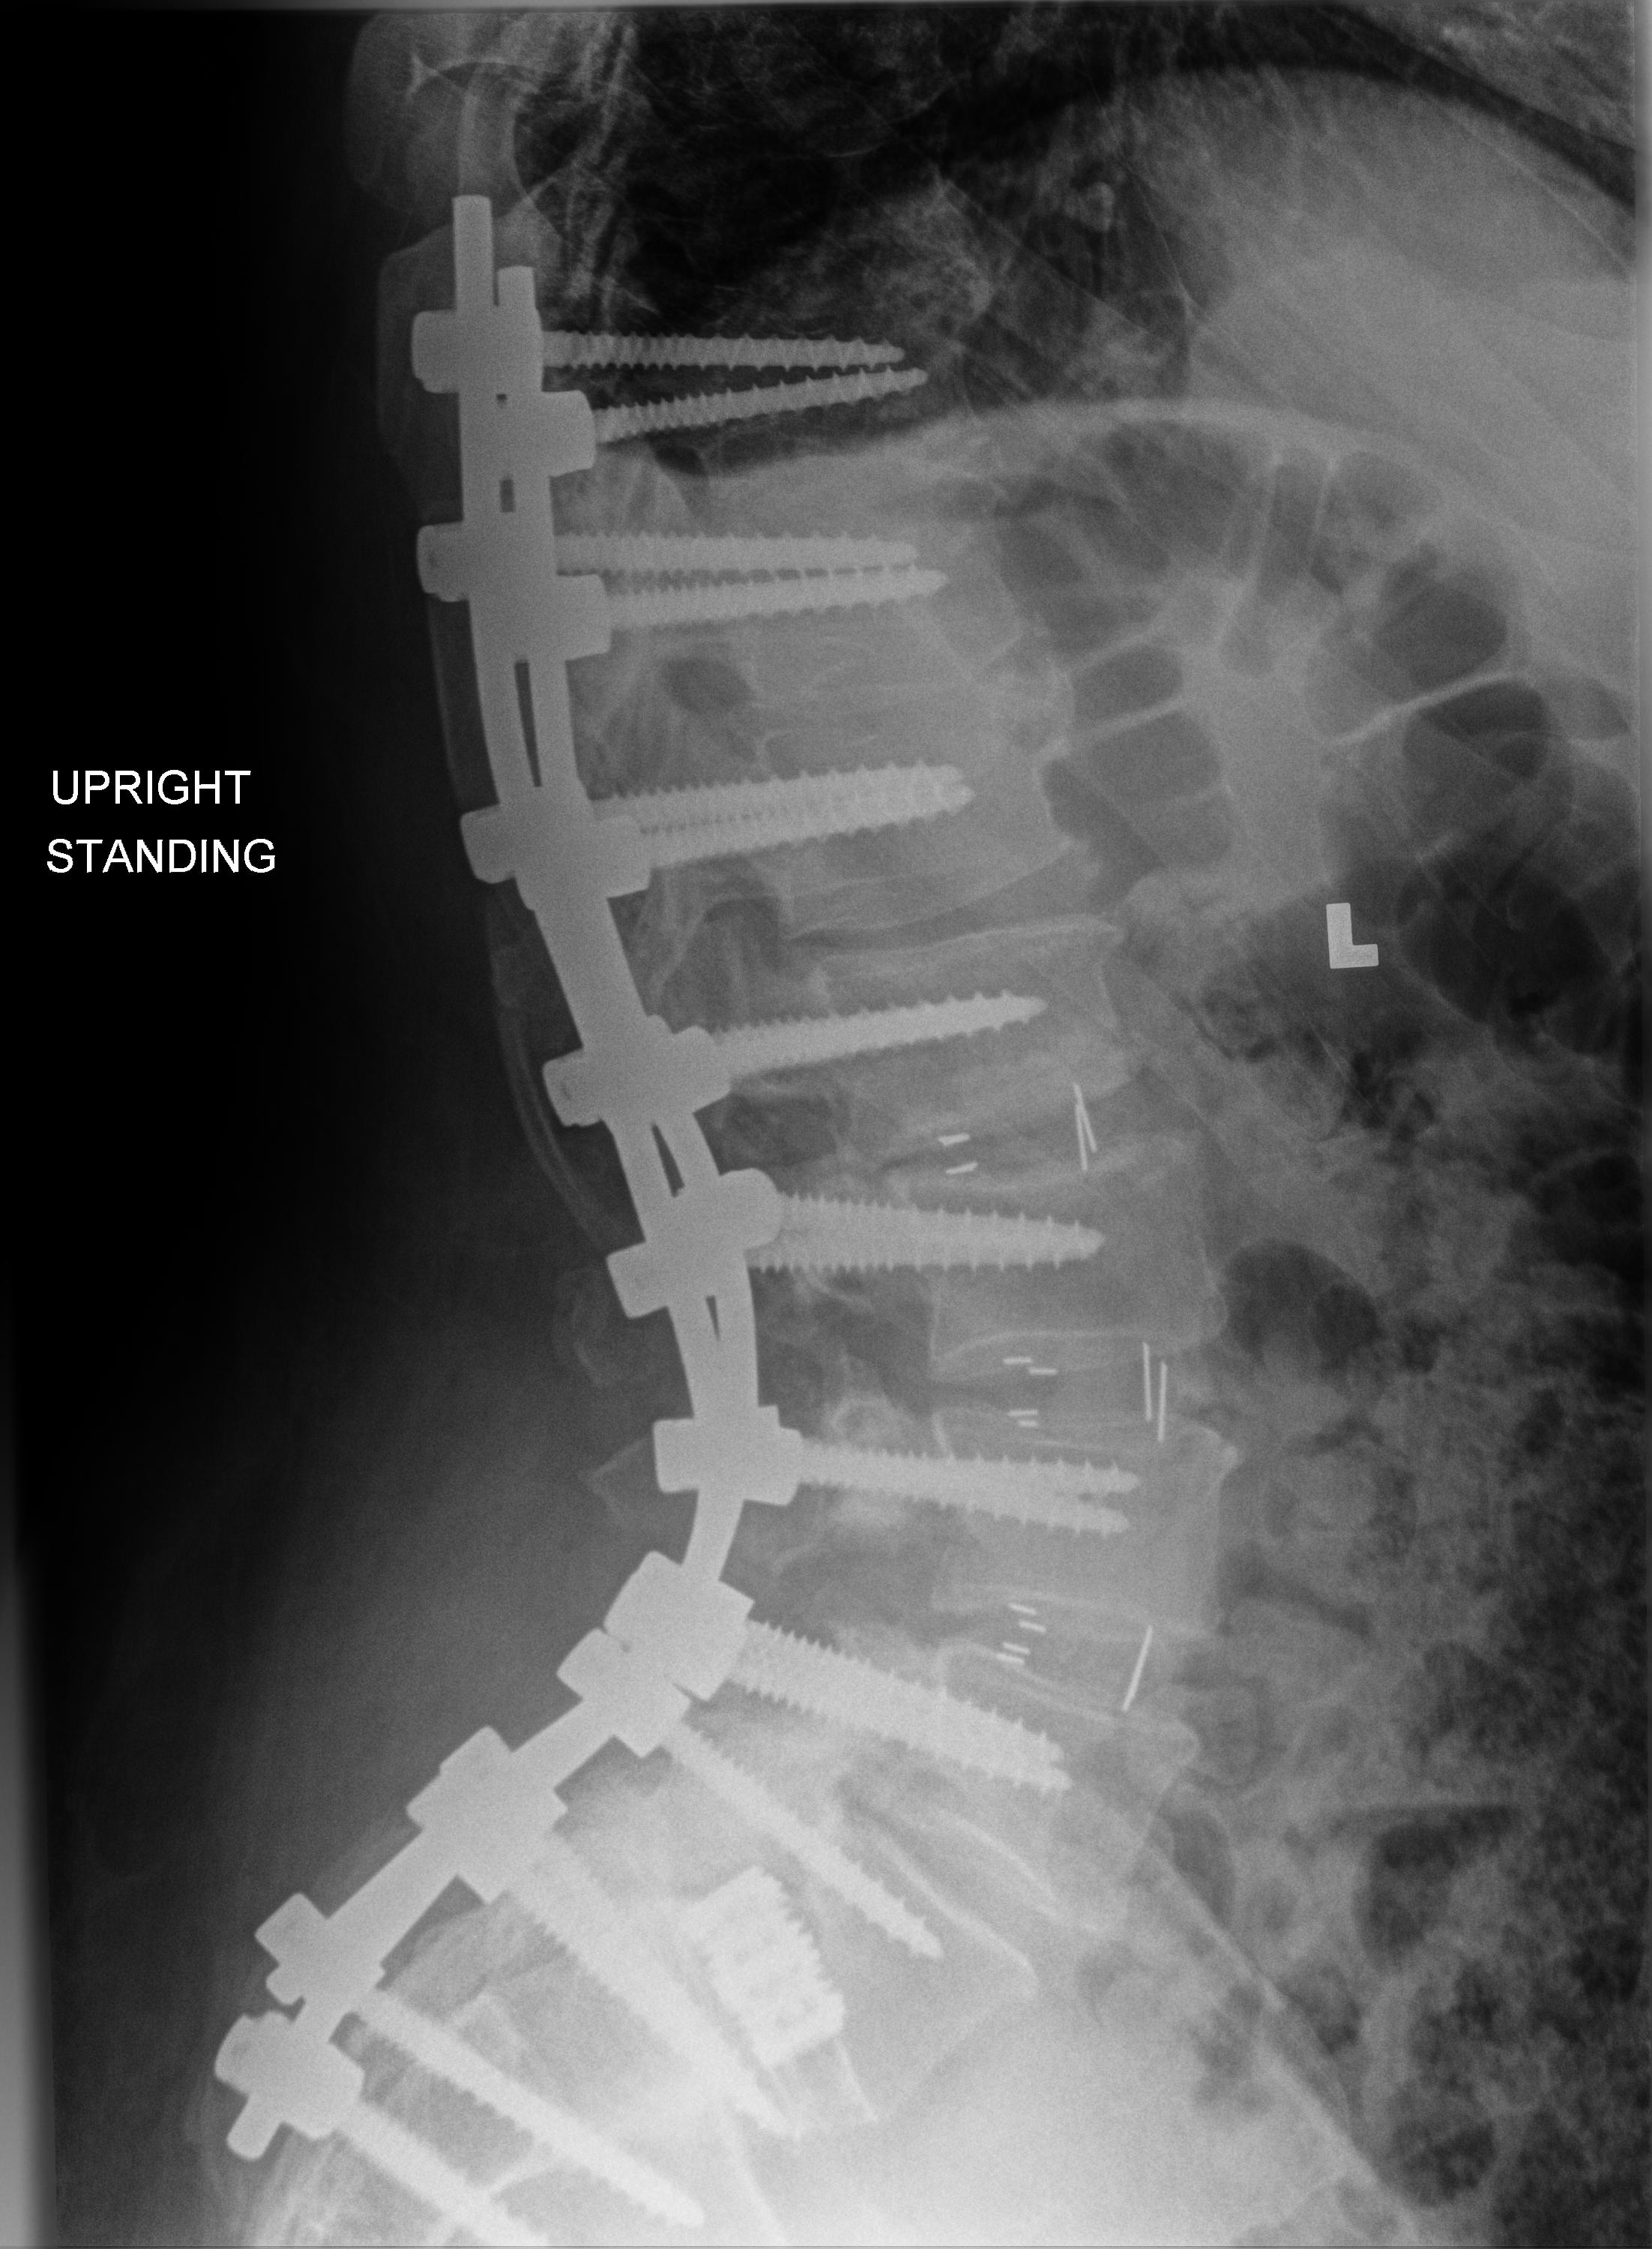
View: LATERAL
Implant manufacturer: medtronic solera